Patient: sex M, age 45
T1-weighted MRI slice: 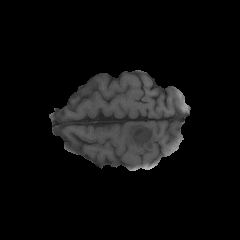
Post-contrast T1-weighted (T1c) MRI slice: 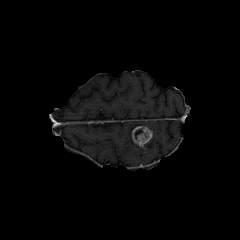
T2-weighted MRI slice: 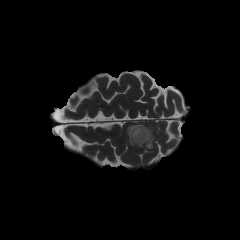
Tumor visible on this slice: yes
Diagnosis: Glioblastoma, IDH-wildtype
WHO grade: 4